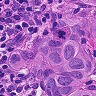
Metastatic tissue present: yes